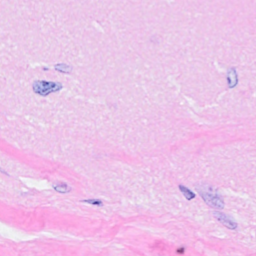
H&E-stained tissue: Breast